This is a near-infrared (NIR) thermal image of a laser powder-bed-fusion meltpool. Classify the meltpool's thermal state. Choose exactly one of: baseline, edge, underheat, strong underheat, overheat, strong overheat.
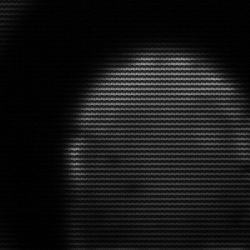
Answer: edge